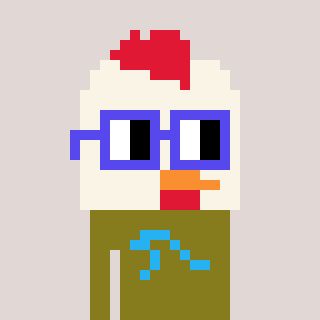
a pixel art character with square blue glasses, a chicken-shaped head and a gunk-colored body on a warm background